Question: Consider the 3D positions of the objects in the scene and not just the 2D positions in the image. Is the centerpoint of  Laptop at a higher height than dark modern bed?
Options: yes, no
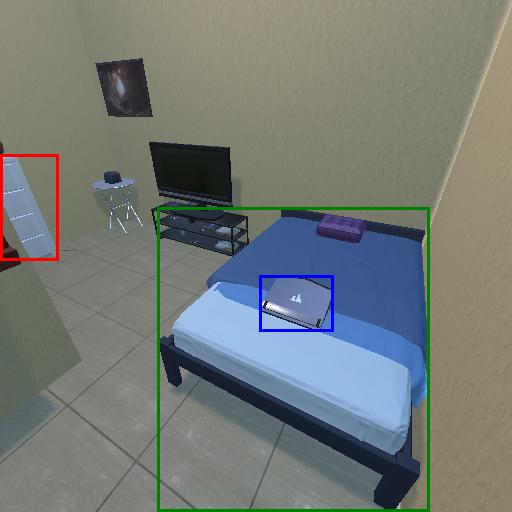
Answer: yes